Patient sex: M
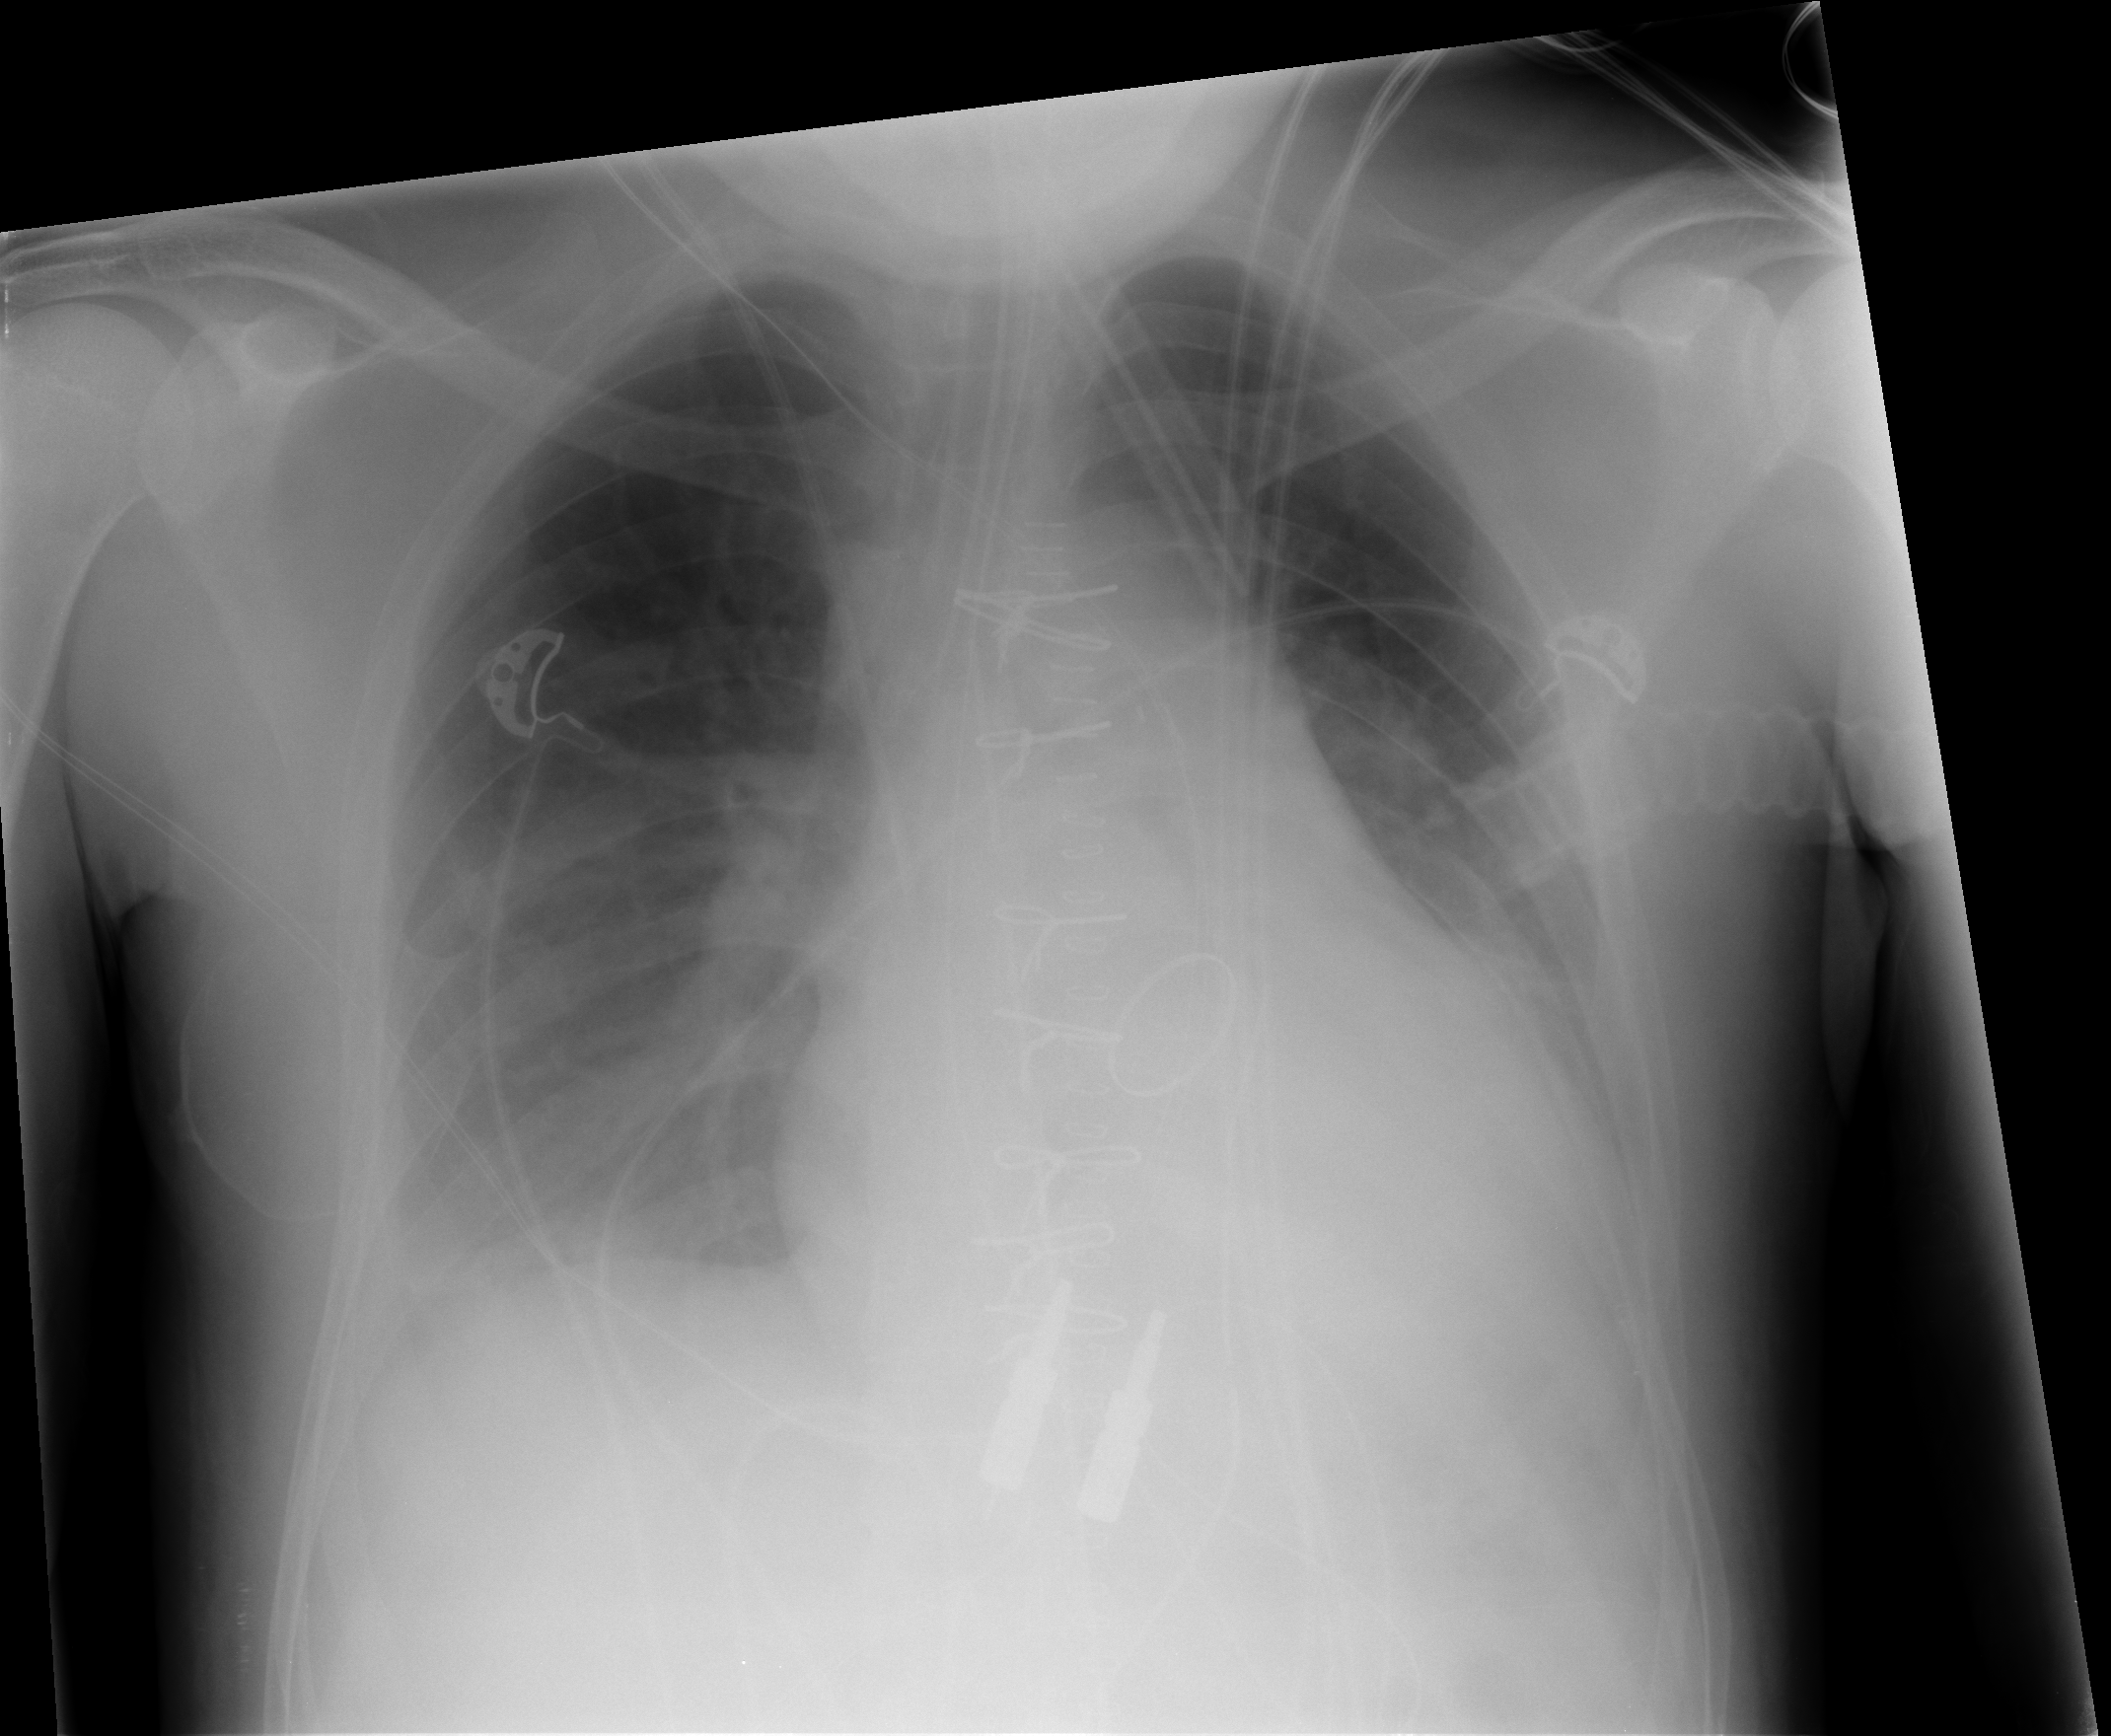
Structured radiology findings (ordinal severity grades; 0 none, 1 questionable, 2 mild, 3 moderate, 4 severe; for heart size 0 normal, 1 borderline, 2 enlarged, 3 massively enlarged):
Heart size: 2
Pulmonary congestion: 2
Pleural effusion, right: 1
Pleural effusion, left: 2
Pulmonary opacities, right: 2
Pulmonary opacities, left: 0
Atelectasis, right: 2
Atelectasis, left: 2